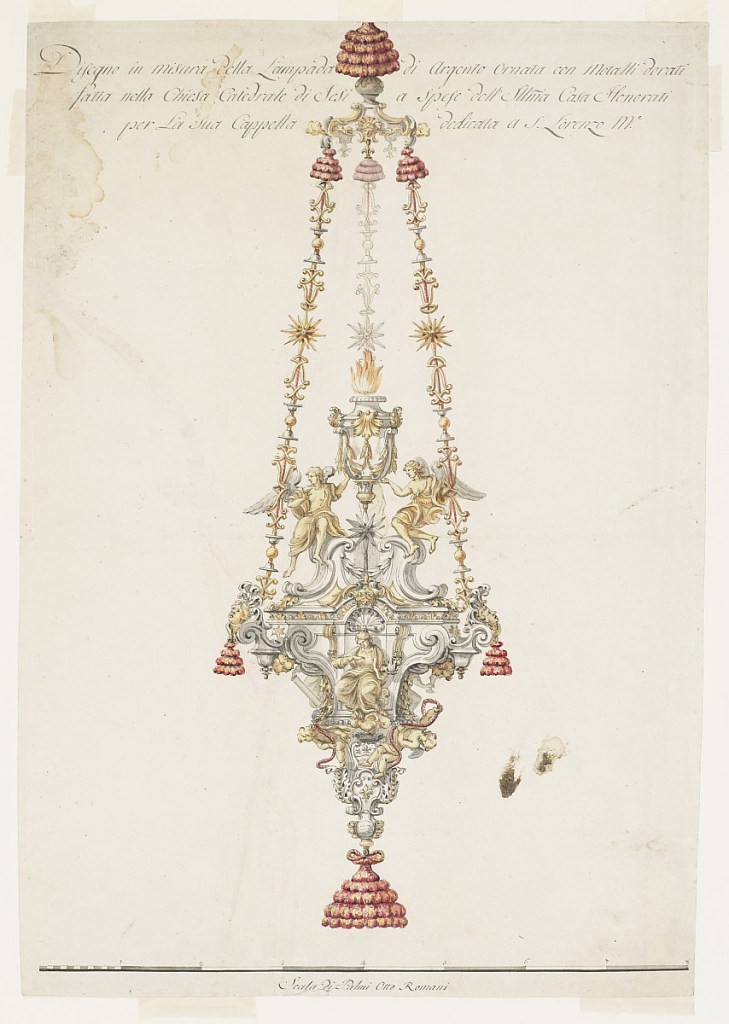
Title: An Altar Lamp in the Family Chapel of the Honorati in the Cathedral in Jesi
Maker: Luigi Valadier, Italian, 1726 – 1785
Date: ca. 1775
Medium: Pen and black ink, brush and watercolor, black chalk on white laid paper
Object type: Drawing
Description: Design for a lamp to be executed in partly gilded metals.